Question: In my app I am trying to create a customized/stylish horizontal line in-between two labels. I have searched in SO and Google but it has only by code. How to add a horizontal line using story board?
In I have designed the below line using XML.

How can I create the same line in ?
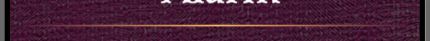
Answer: You just have 2 options:
- -
That's it